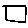
Label: square